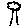
Label: tree